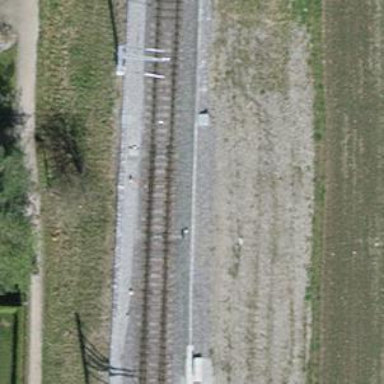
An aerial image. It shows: Railway switch.